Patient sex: M
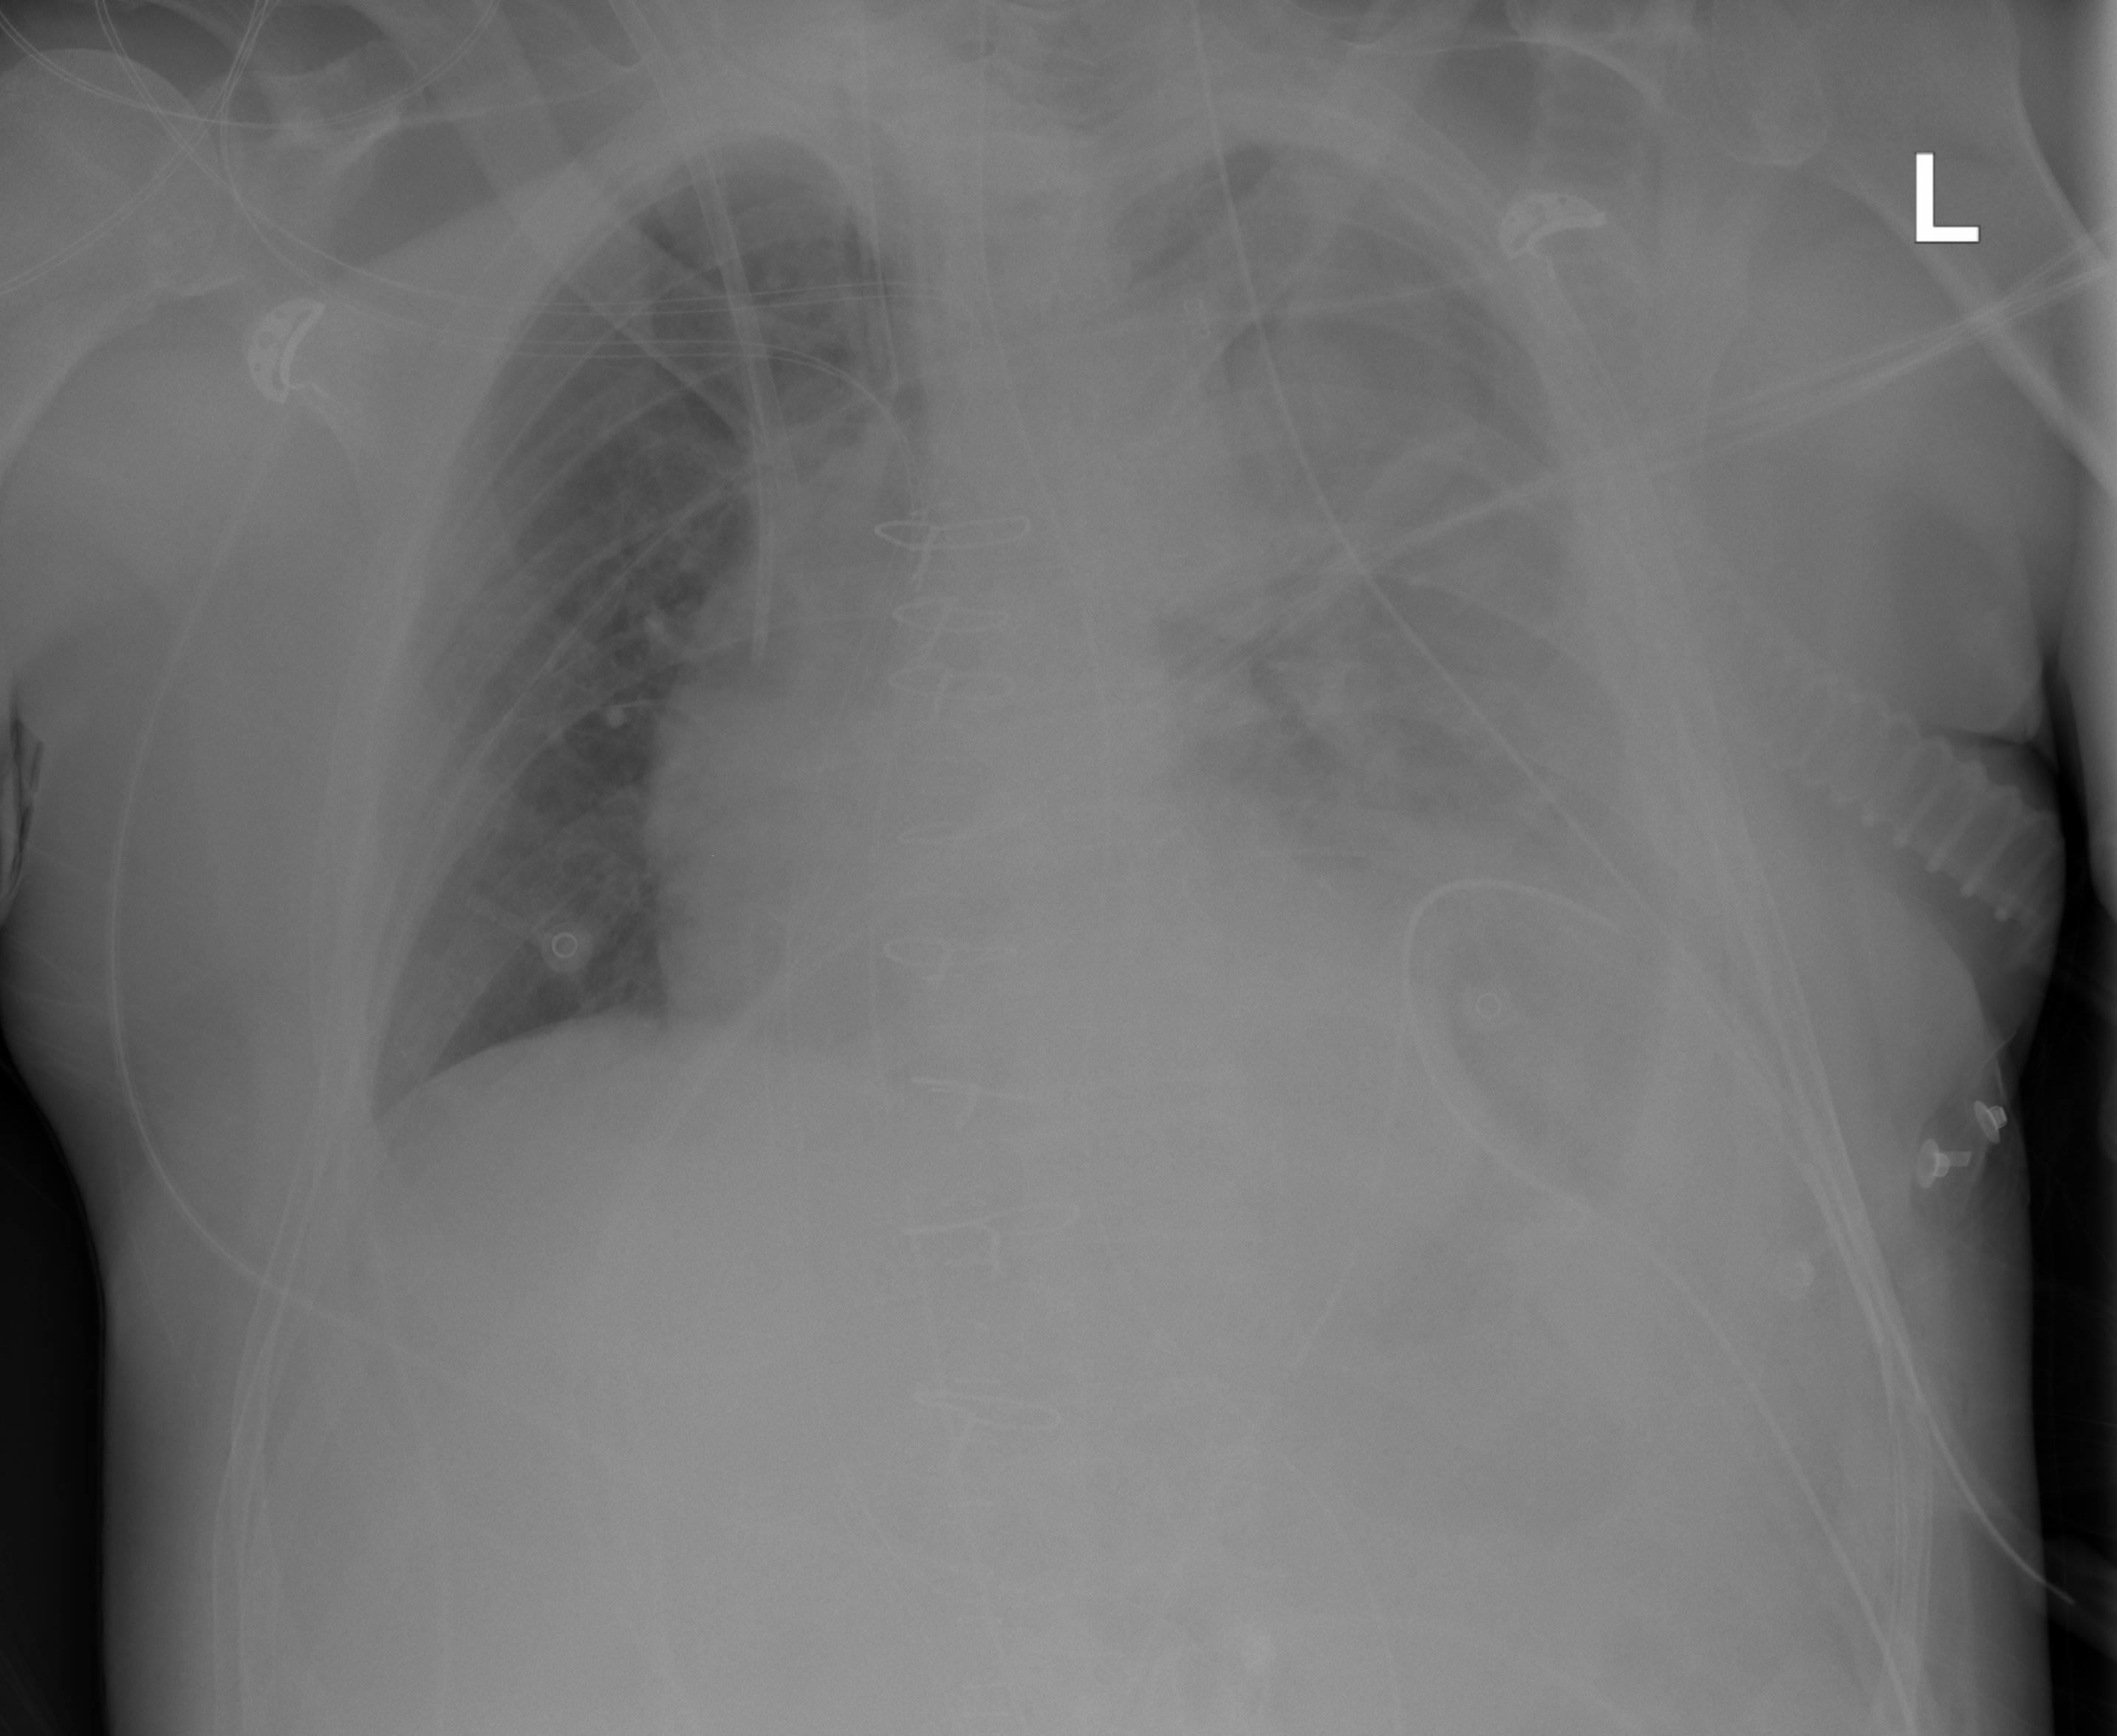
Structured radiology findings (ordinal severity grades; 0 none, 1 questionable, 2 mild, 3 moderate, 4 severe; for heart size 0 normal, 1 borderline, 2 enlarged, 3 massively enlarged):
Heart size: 0
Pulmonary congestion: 0
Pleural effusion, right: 0
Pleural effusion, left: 3
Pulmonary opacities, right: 0
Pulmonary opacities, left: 0
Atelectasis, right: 0
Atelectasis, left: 3